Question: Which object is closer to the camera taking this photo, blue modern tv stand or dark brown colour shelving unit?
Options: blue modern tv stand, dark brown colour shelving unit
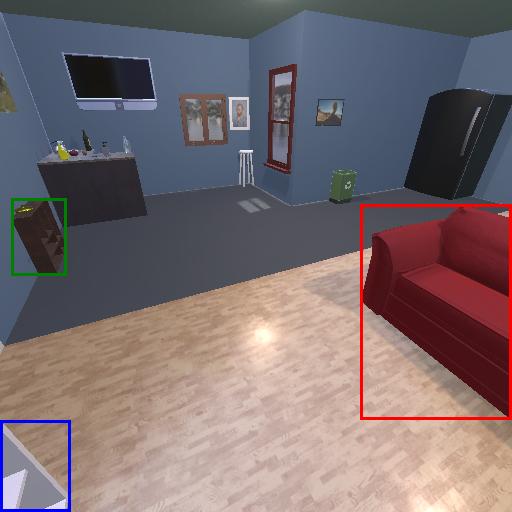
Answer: blue modern tv stand